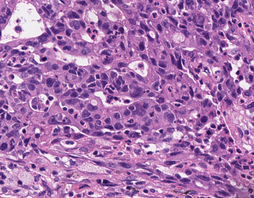
Tumor epithelial tissue: yes
Tumor-associated stroma tissue: yes
Normal tissue: no